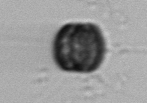
Label: Thalassiosira